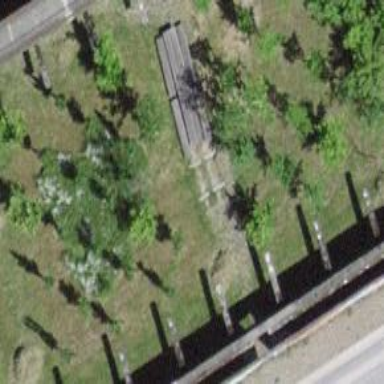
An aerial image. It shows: Picnic table located in leisure land area.